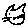
Label: cat